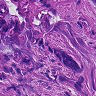
Metastatic tissue present: yes